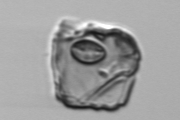
Label: Delphineis